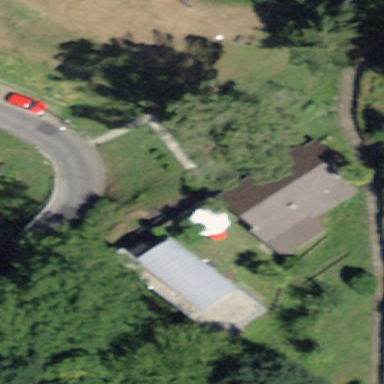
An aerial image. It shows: Detached building.